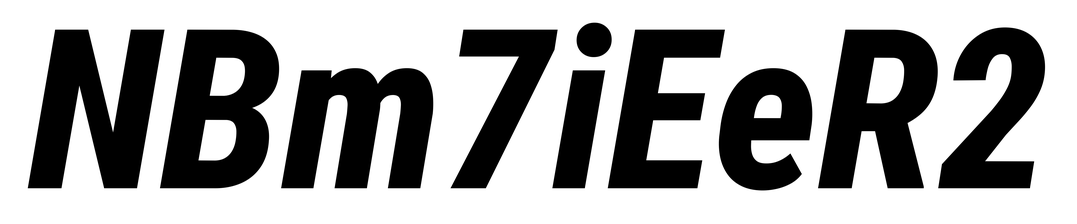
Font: Roboto-Italic_Condensed_ExtraBold_Italic